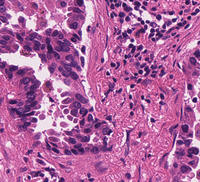
Tumor epithelial tissue: yes
Tumor-associated stroma tissue: yes
Normal tissue: no